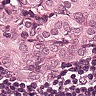
Metastatic tissue present: yes